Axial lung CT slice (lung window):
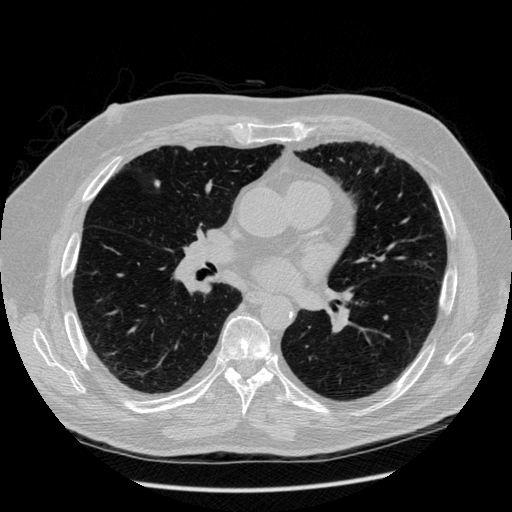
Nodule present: yes
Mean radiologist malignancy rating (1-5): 1